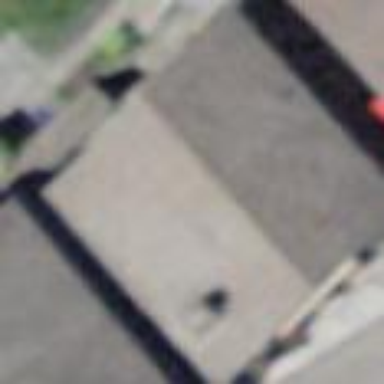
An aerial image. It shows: Simple house.